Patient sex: M
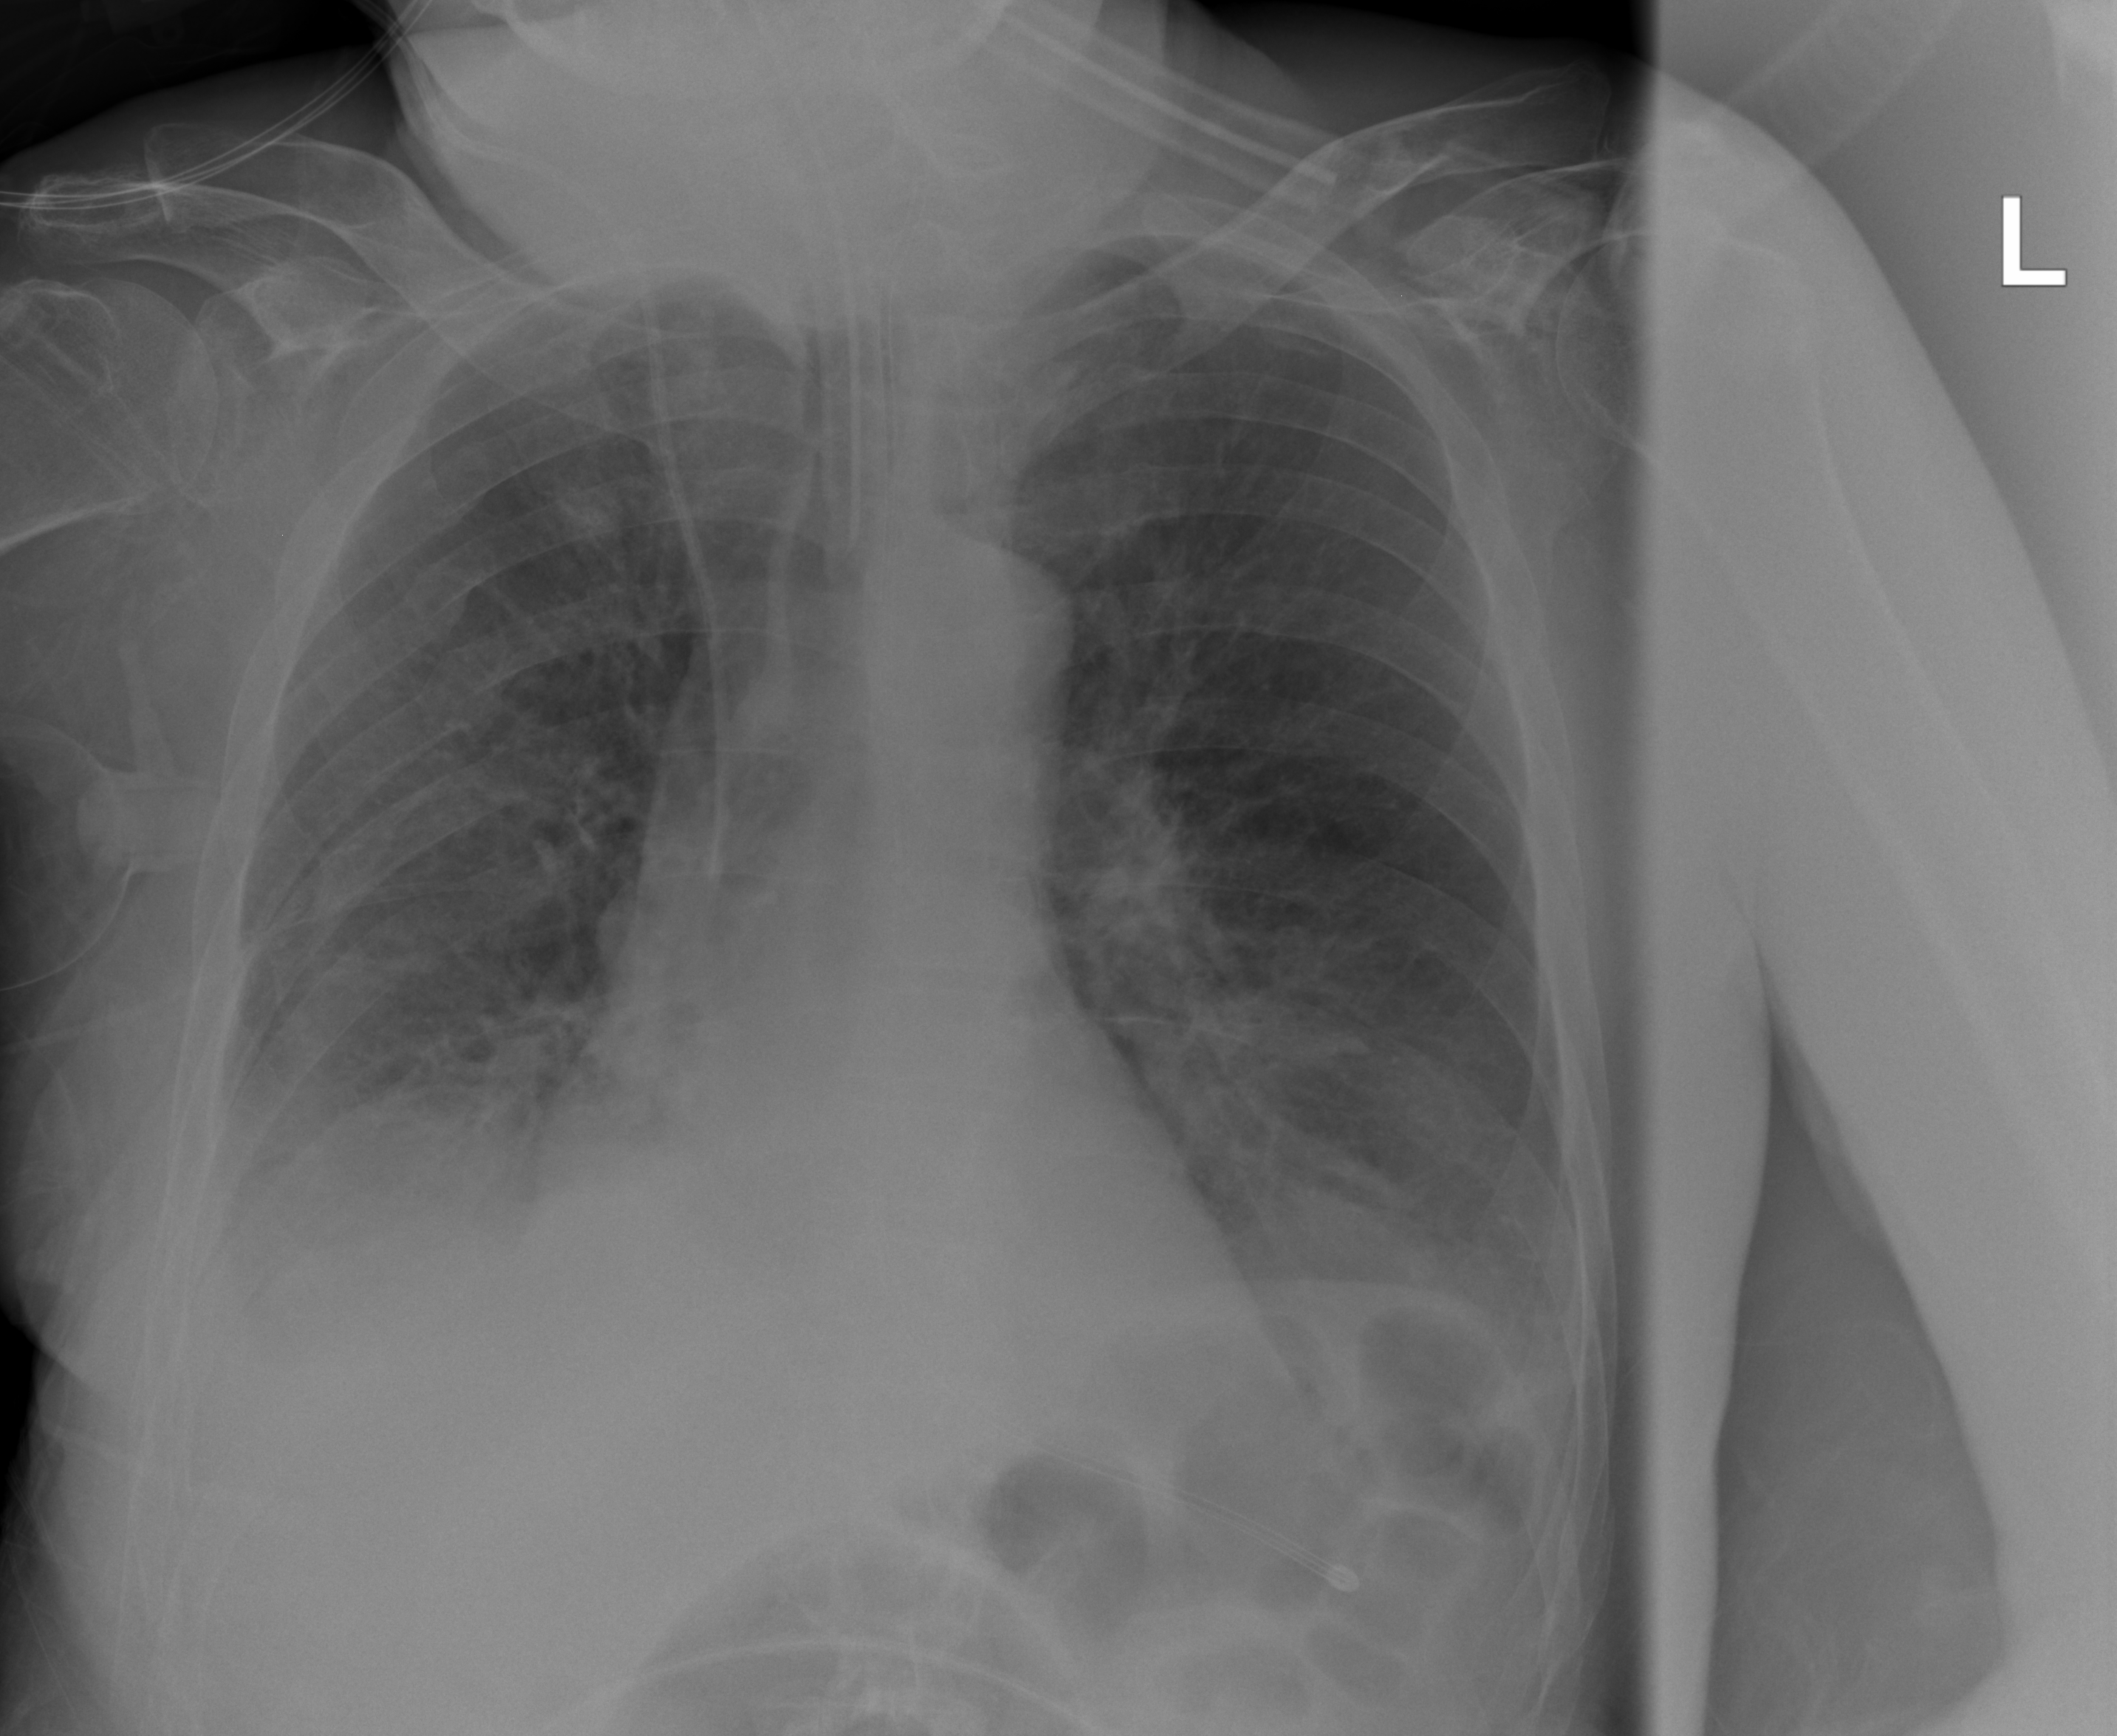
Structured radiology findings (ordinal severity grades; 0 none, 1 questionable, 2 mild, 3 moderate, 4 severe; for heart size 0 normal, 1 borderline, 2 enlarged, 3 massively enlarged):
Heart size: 0
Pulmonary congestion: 1
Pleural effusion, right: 2
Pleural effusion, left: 2
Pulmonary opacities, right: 2
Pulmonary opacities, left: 0
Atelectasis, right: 2
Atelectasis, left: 2